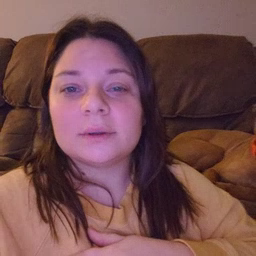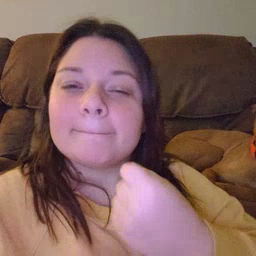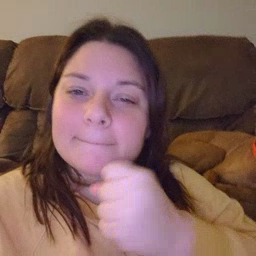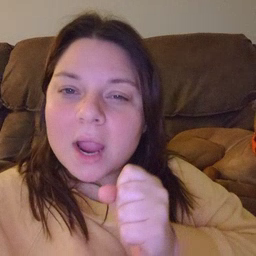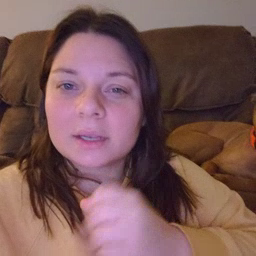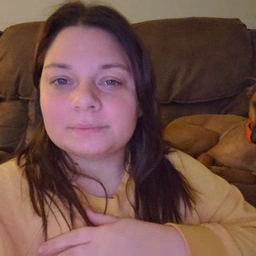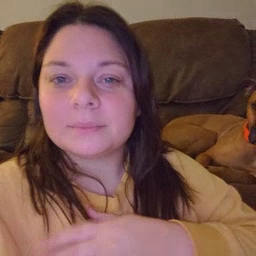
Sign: make